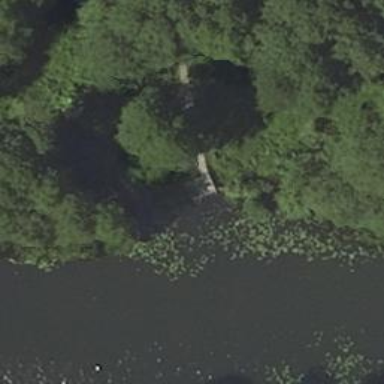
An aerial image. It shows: Path.